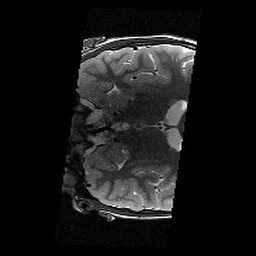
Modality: T2w
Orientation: coronal
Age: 11
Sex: male
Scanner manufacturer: siemens
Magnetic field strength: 3 T
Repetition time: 9.23 s
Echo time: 0.067 s